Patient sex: M
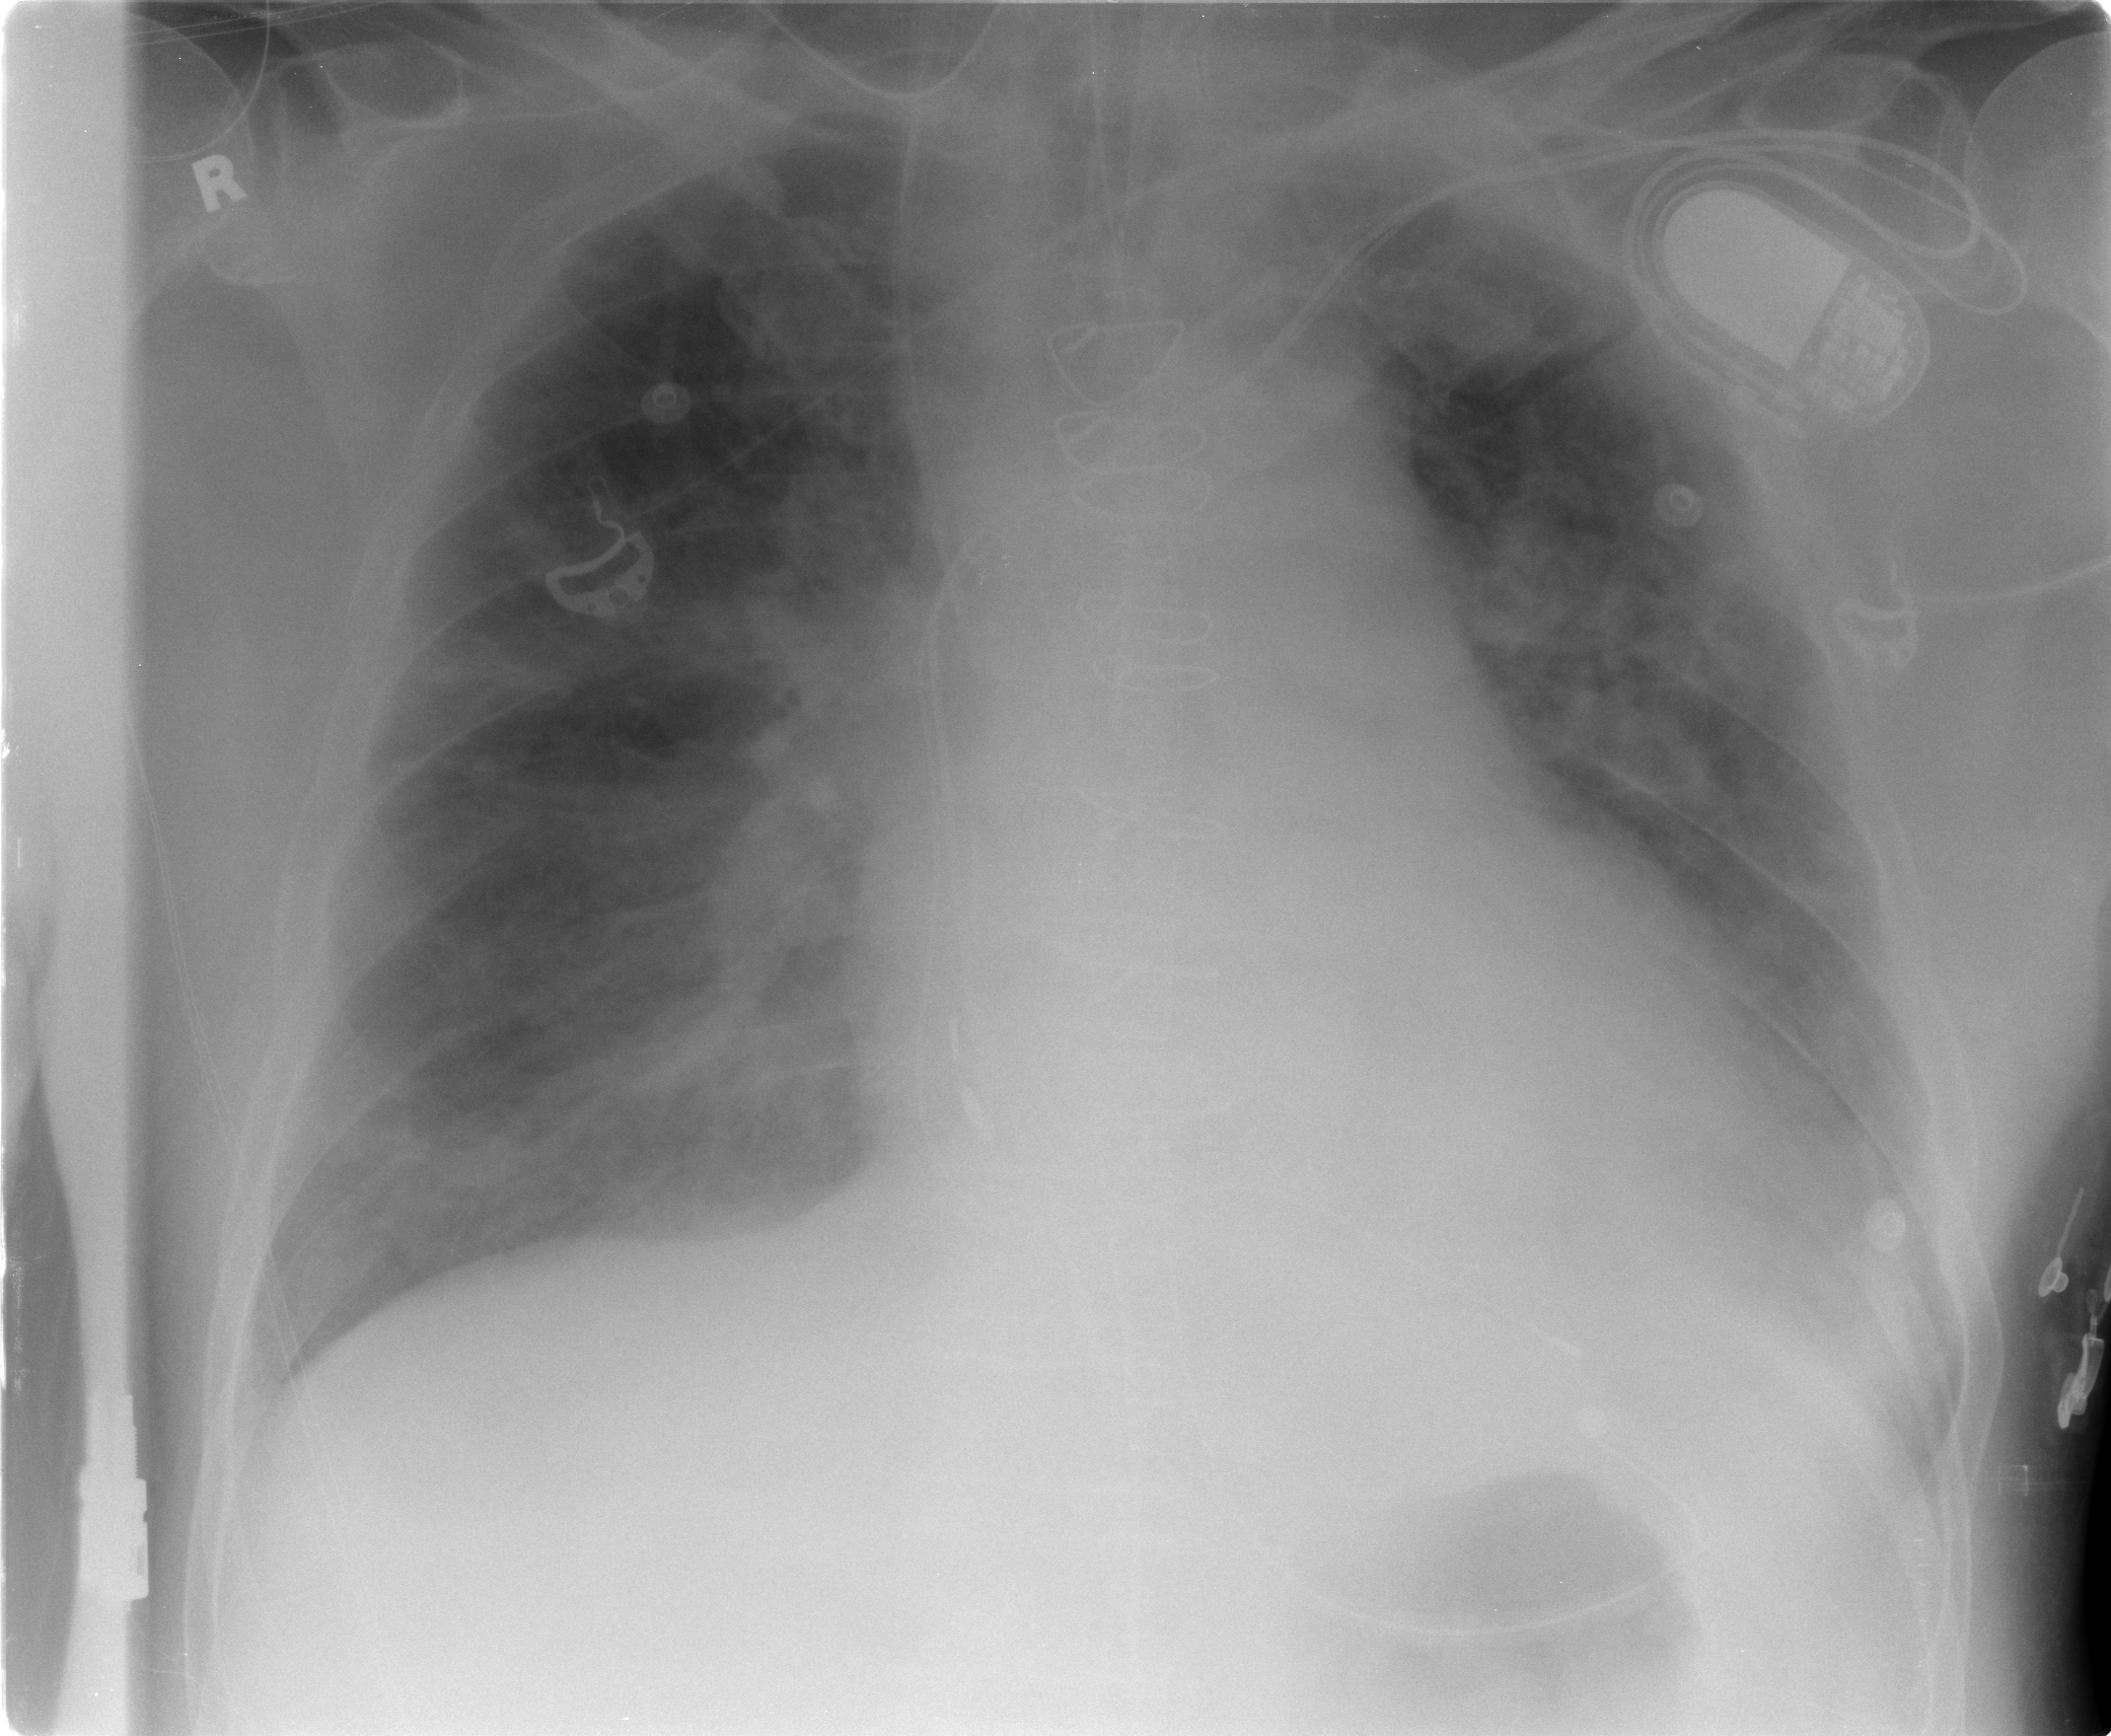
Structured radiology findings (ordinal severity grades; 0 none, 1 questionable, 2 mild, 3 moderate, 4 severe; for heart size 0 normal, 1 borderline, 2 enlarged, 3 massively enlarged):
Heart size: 1
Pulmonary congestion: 2
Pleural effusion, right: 0
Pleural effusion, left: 2
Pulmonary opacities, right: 1
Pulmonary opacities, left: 2
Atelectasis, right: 0
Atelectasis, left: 2